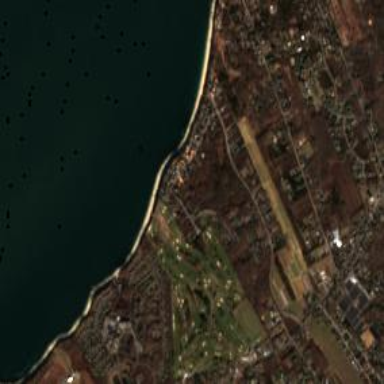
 place for golfing and leisure activities."